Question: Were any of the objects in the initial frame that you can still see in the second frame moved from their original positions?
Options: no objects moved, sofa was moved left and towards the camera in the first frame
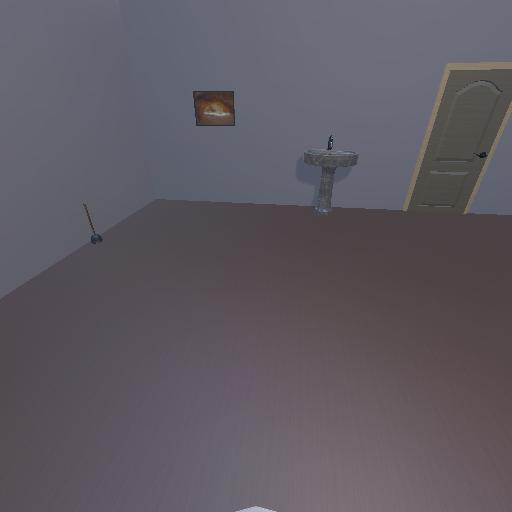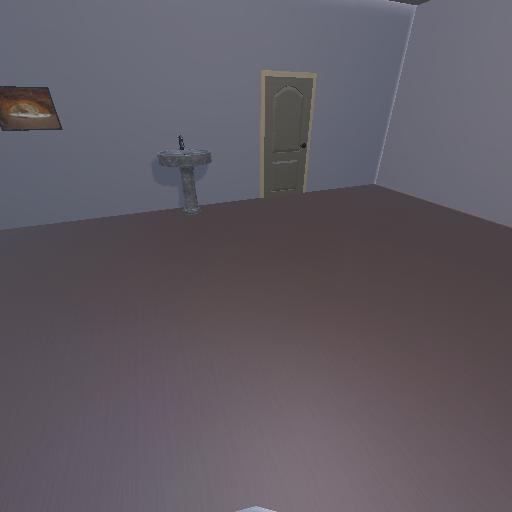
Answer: no objects moved